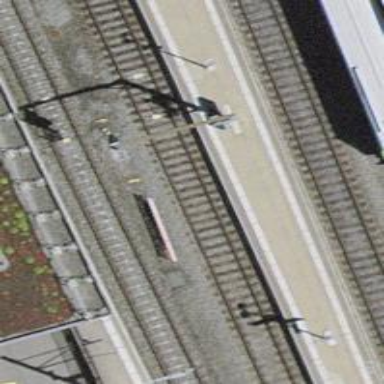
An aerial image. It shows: Railway signal.